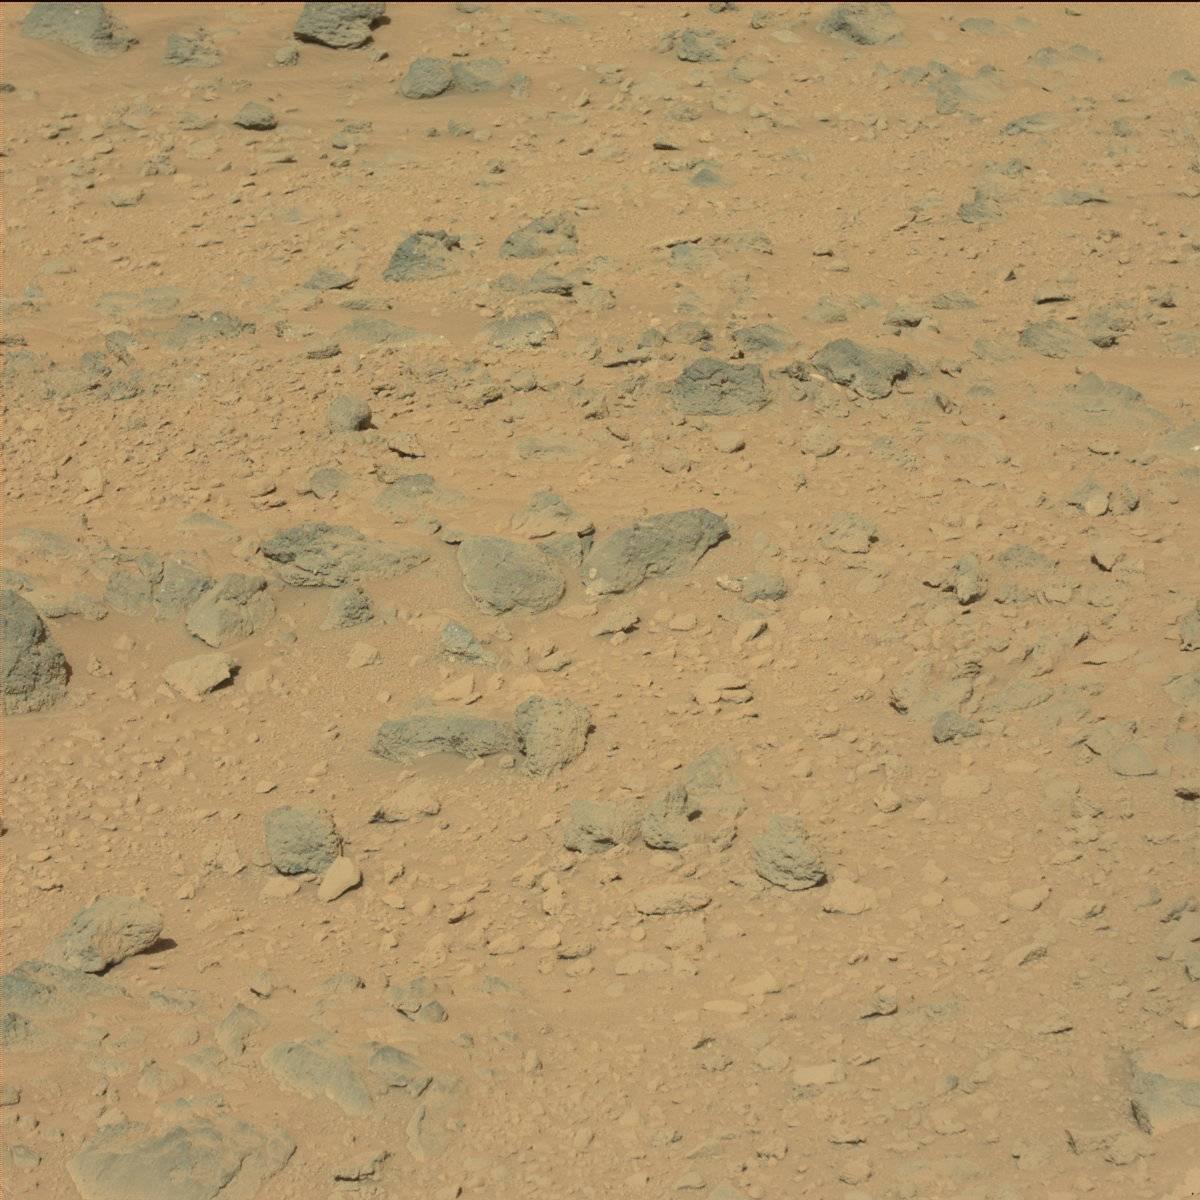
Terrain classes present: Bedrock, Rock, Sand / Soil